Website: lowes
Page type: cart
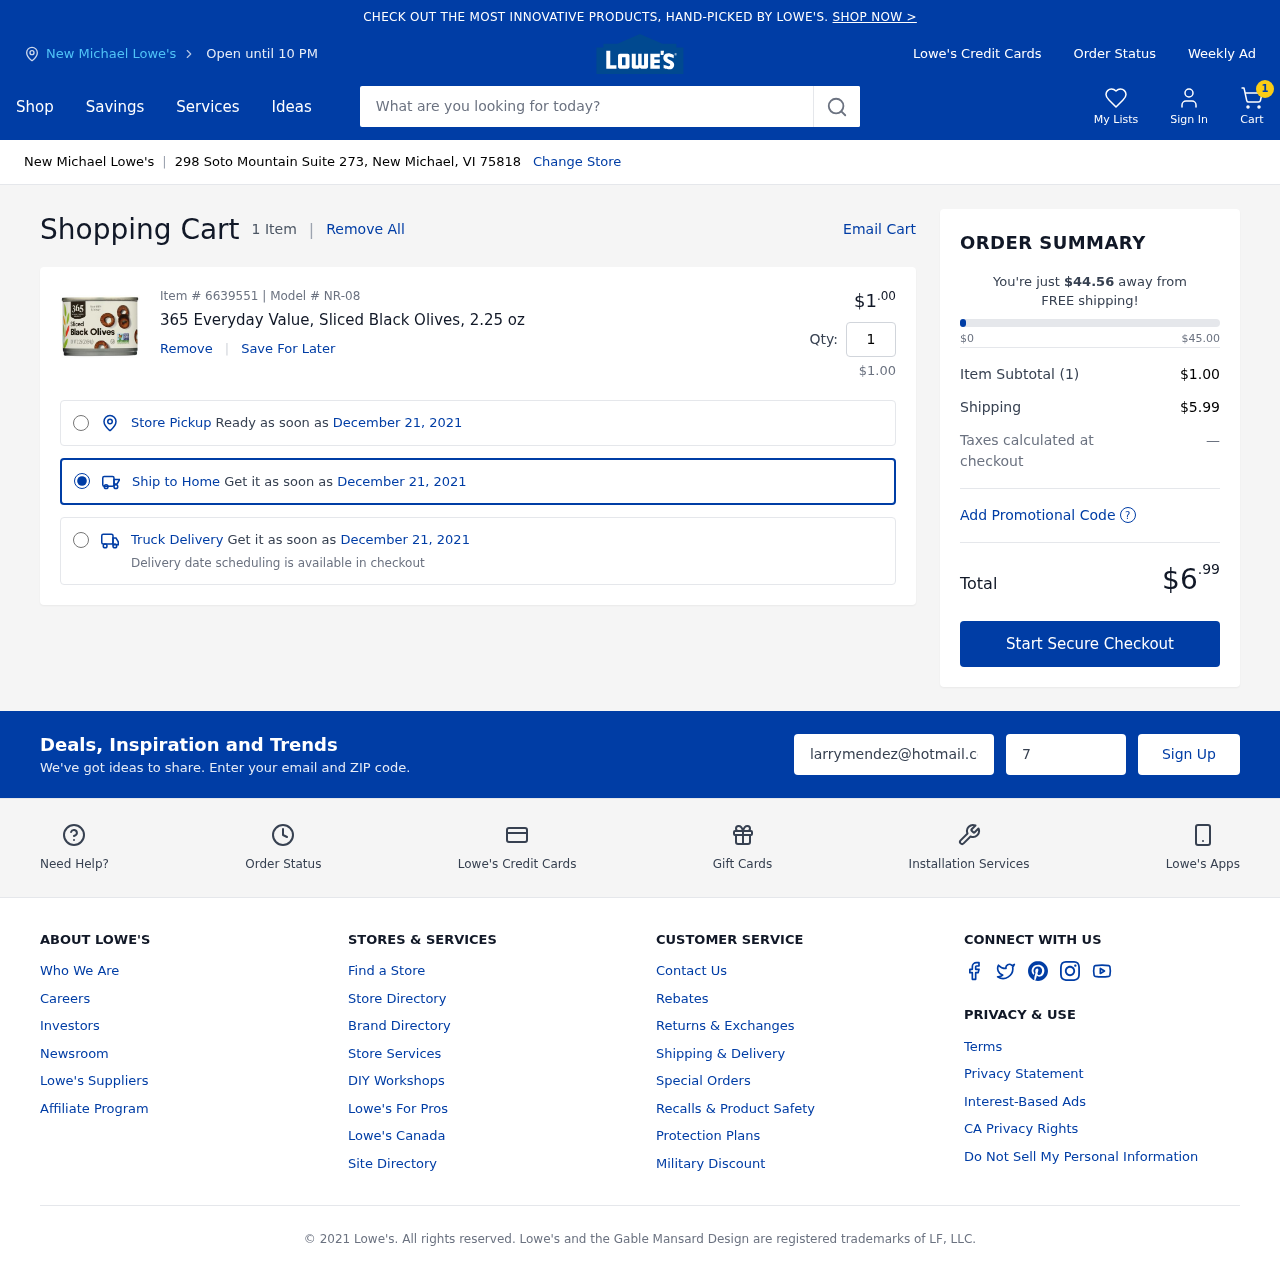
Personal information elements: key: PII_CITY
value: New Michael Lowe's
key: PII_EMAIL
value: larrymendez@hotmail.com
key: PII_POSTCODE
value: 75818
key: PII_STREET
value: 298 Soto Mountain Suite 273
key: PII_CITY_STATE_ZIP
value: New Michael, VI 75818
Product elements: key: PRODUCT1_NAME
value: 365 Everyday Value, Sliced Black Olives, 2.25 oz
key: PRODUCT1_PRICE
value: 1
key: PRODUCT1_QUANTITY
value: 1
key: PRODUCT1_SUBTOTAL
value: $1.00
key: PRODUCT_ITEM_NUMBER
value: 6639551
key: PRODUCT_MODEL_NUMBER
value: NR-08
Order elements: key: ORDER_NUM_ITEMS
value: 1
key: ORDER_NUM_ITEMS
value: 1 Item
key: ORDER_DELIVERY_DATE
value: December 21, 2021
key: ORDER_SUBTOTAL
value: $1.00
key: ORDER_SHIPPING_COST
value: $5.99
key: ORDER_TOTAL
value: $6.99
Search elements: key: HEADER_SEARCH
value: What are you looking for today?